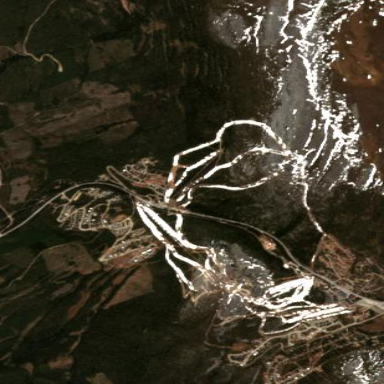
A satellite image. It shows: Area designated for winter sports.